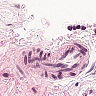
Metastatic tissue present: no